Field crop: maize
Growth stage: 2
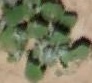
Species: chenopodium